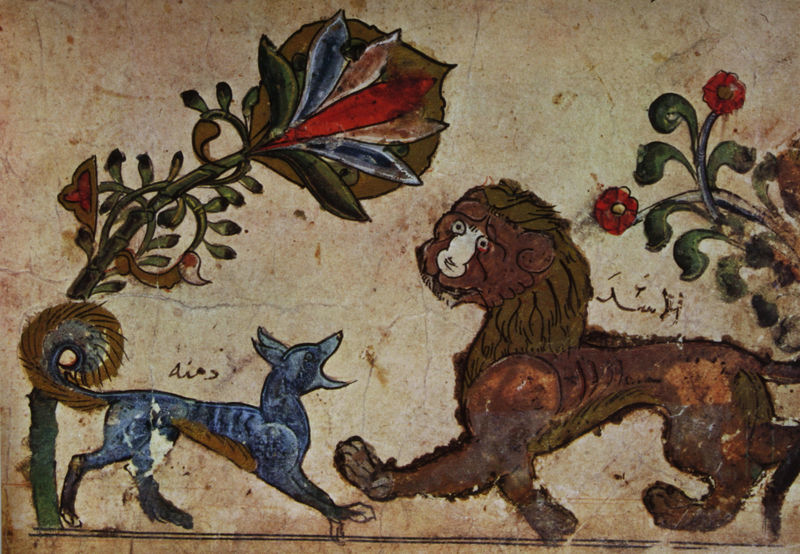
Titel: Kalila und Dimna, Der Löwe und der Schakal Dimna
Standort: Paris
Institution: Bibliothèque Nationale.
Schlagwörter: angriff, blau, blätter, kampf, körper, wolf, gelb, grün, blume, blumen, braun, bunt, marmor, nase, weiss, zeichen, zeichnung, blüte, blüten, hund, rose, rot, tier, tiere, beige, malerei, alt, wand, augen, stein, natur, boden, gold, pflanze, pflanzen, ohren, affe, ranken, beine, fell, mähne, schwanz, schweif, füße, schrift, schriftzug, laut, tafel, wandmalerei, pfoten, stil, katze, tusche, antike, buch, gemalt, orient, rippen, stengel, druck, illustration, streit, rennen, stilisiert, beschriftung, allegorie, dämon, tinte, ranke, pergament, pfote, arabisch, fuchs, putz, schnauze, maul, fabel, mittelalter, begegnung, löwe, blumenranke, fresko, golden, fantasie, arabien, tatzen, drache, bellen, raubtier, buchillustration, buchmalerei, persisch, angreifen, byzantinistik, mut, leu, fantasieblume, kampfgefärten, stilisierte blumen, l, angrff